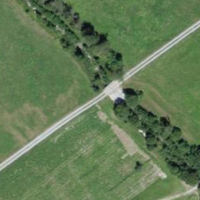
EUNIS habitat code: 24
Species observed at this site:
Chamaenerion angustifolium
Pica pica